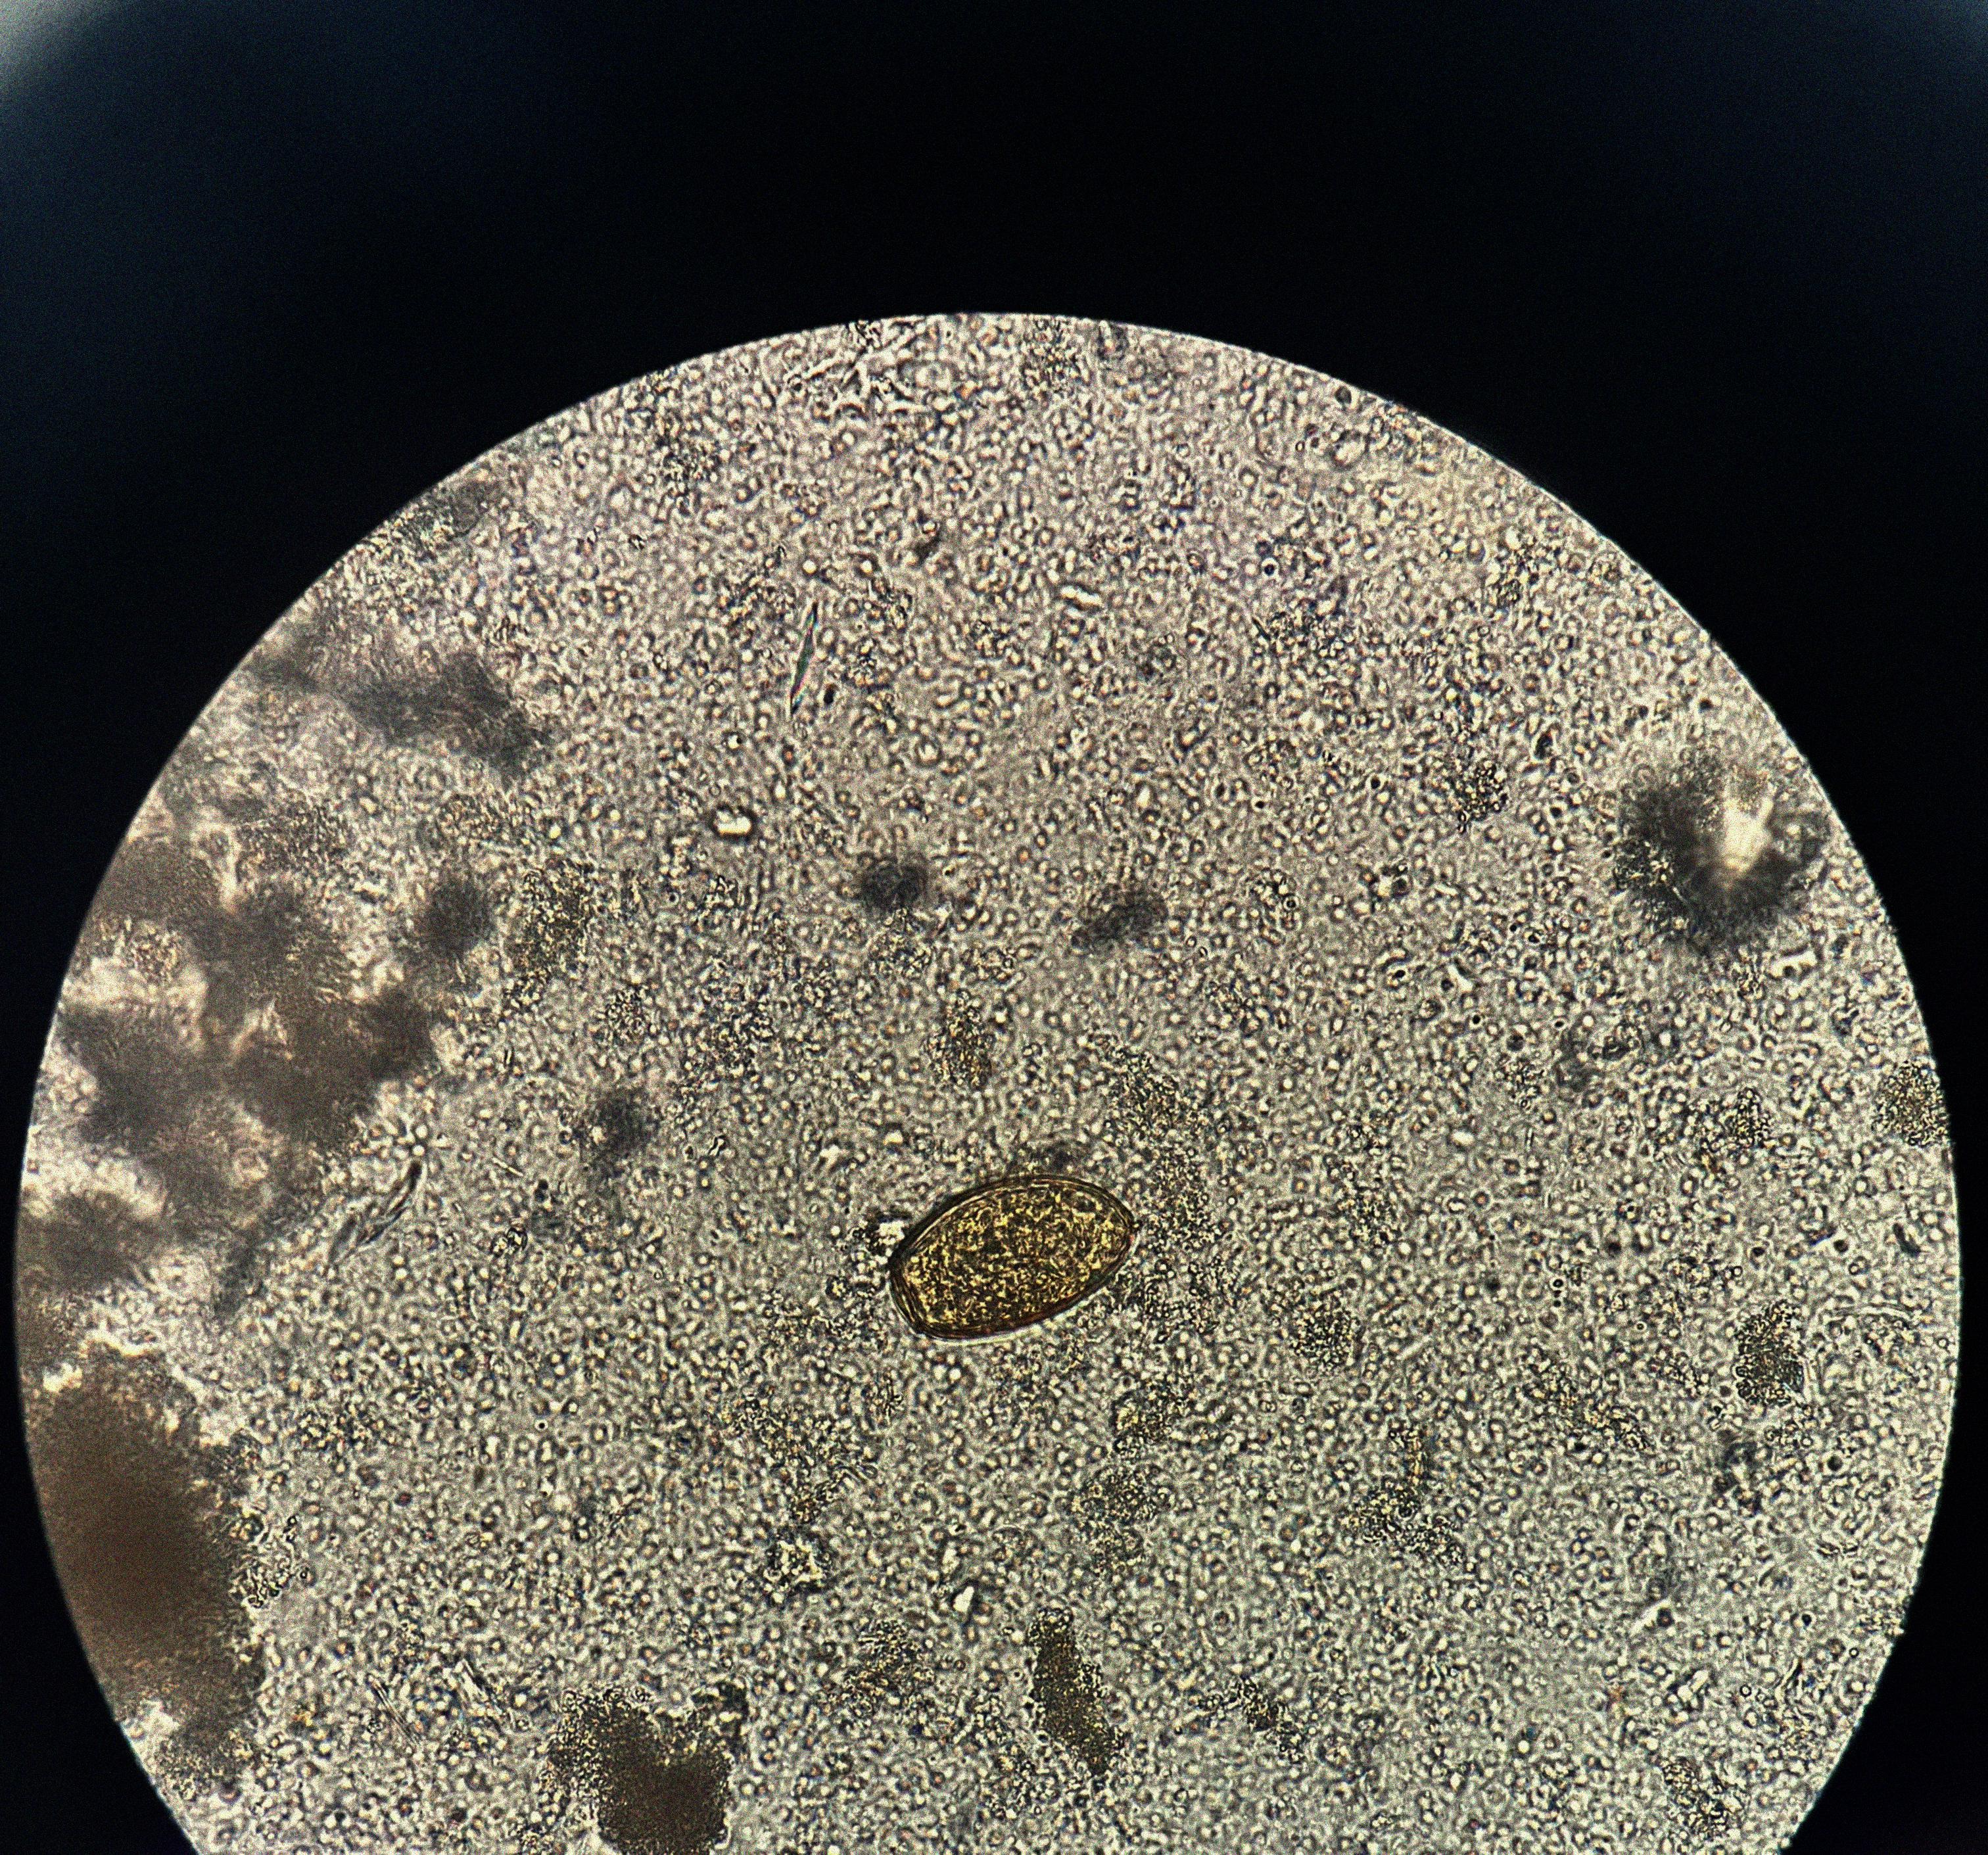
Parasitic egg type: Paragonimus spp